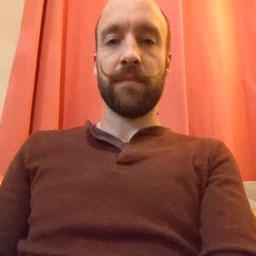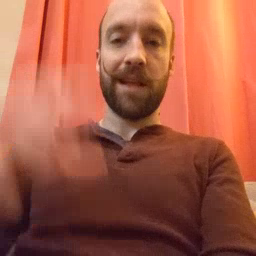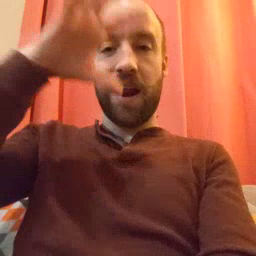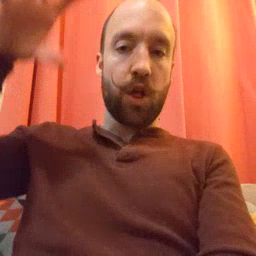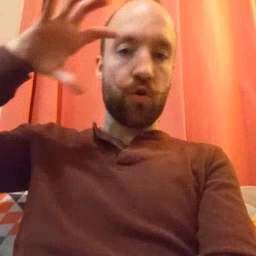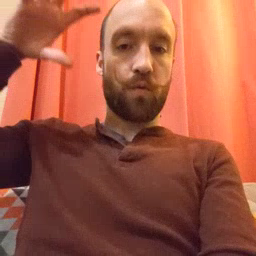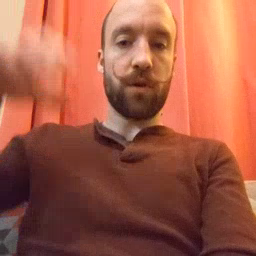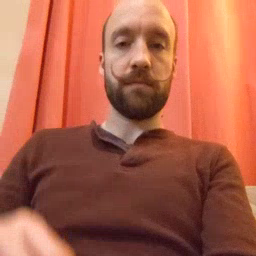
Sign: cloud